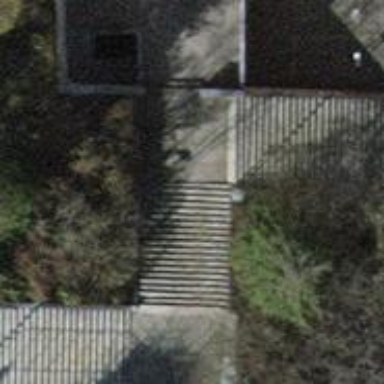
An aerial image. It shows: Steps made of paving stones.